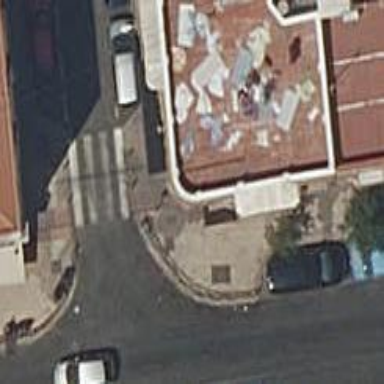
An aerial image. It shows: Shop selling clothes.